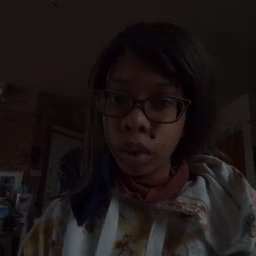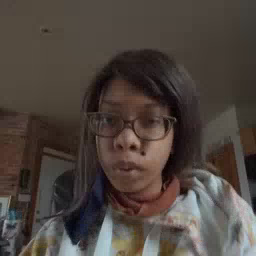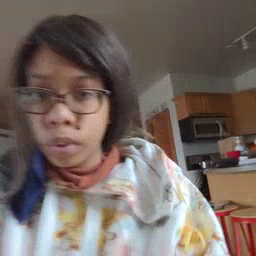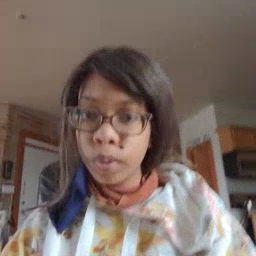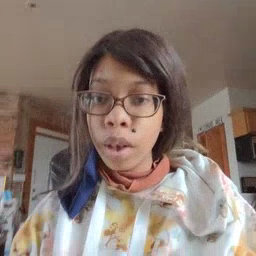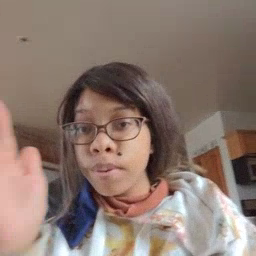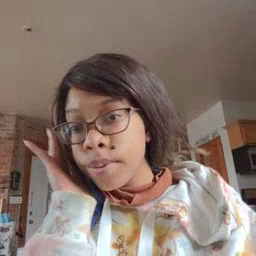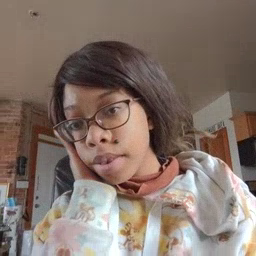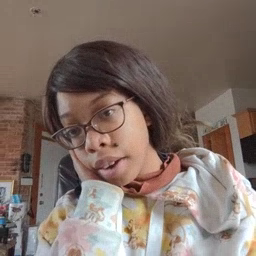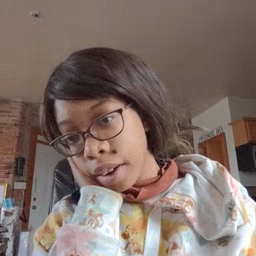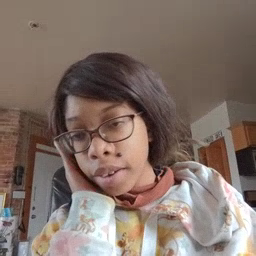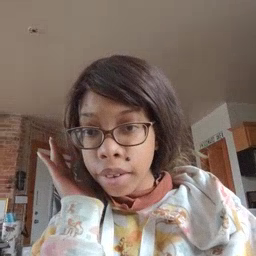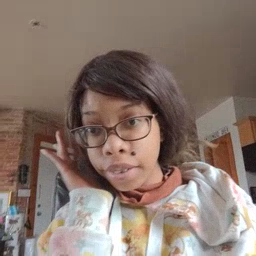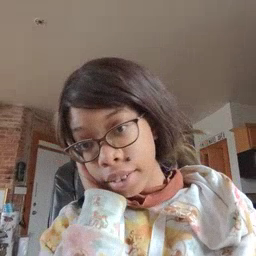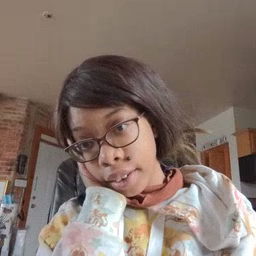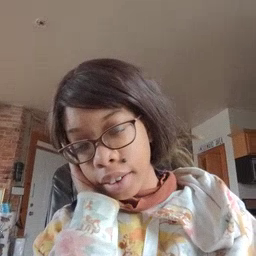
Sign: bed